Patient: sex M, age 49
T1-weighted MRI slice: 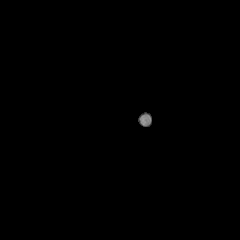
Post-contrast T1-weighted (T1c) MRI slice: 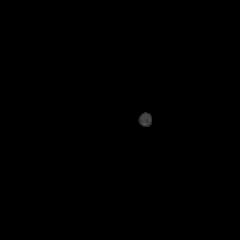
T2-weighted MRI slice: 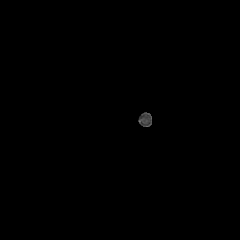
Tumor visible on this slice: no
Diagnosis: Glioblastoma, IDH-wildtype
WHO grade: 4